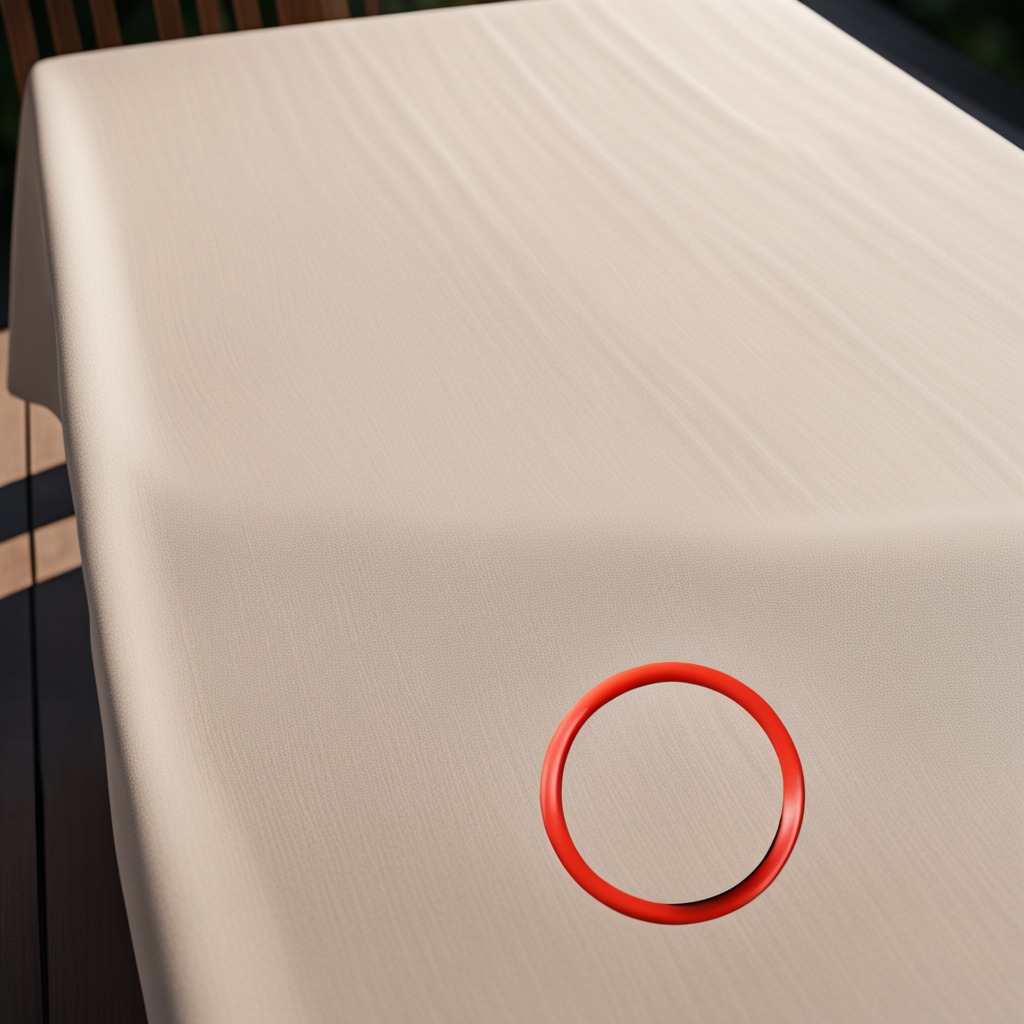
A rubber O-ring is lying on the wooden table.